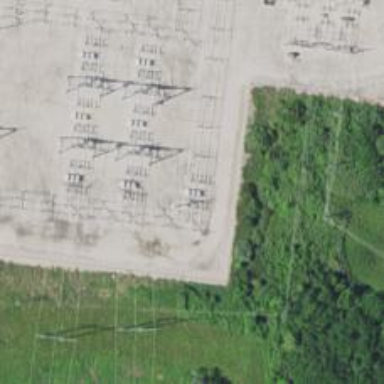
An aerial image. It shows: Switch used for power control.